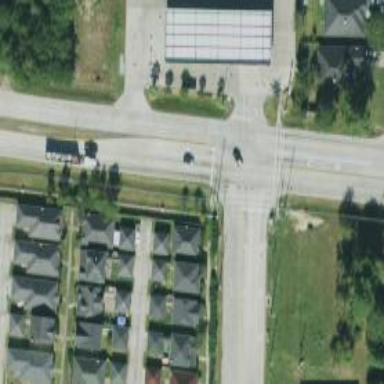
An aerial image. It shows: Marked crossing on the road.